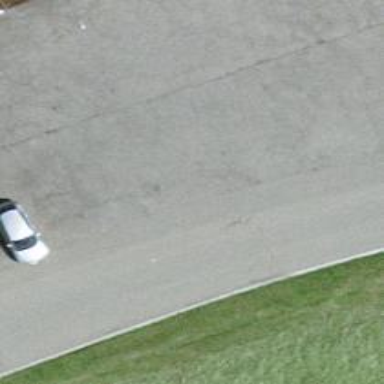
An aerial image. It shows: Parking area with surface.